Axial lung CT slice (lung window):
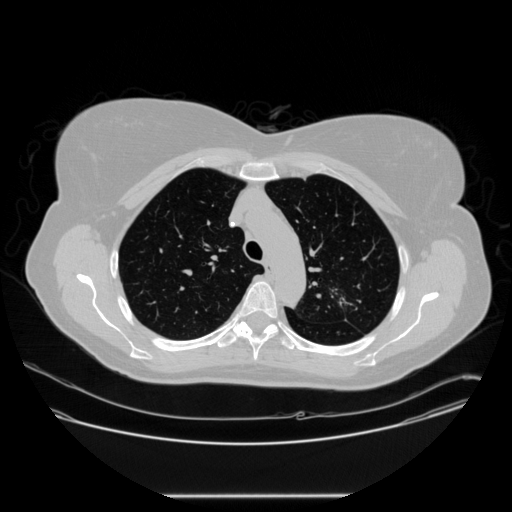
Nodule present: no